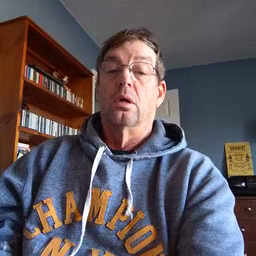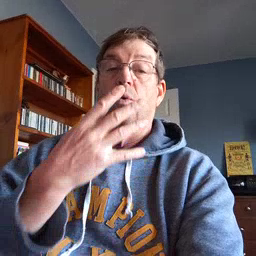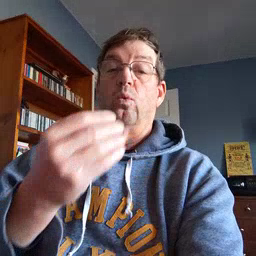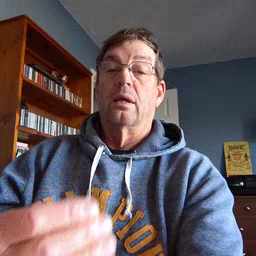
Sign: wet